Question: Our of curiosity, is there a way to read PDF metadata -- such as the information shown below -- from R?
I could not anything about that by searching from '[r] pdf metadata' in the current question base. Any pointers very welcome!

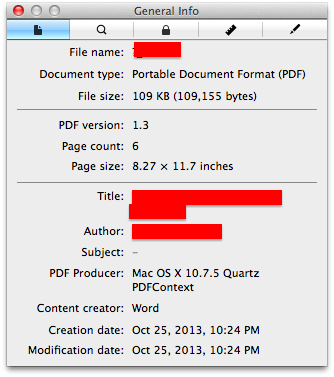
Answer: I can't think of a pure R way to do this, but you can probably install your favorite PDF command-line tool (for example, <URL> and use that to get at least some of the data you are looking for.
The following is a basic example using PDFtk. It assumes that 'pdftk' is accessible in your path.
'''
x <- getwd() ## I'll run this example in a tempdir to keep things clean
setwd(tempdir())
list.files(pattern="*.txt$|*.pdf$")
# character(0)
pdf(file = "SomeOutputFile.pdf")
plot(rnorm(100))
dev.off()
system("pdftk SomeOutputFile.pdf data_dump output SomeOutputFile.txt")
list.files(pattern="*.txt$|*.pdf$")
# [1] "SomeOutputFile.pdf" "SomeOutputFile.txt"
readLines("SomeOutputFile.txt")
# [1] "InfoBegin" "InfoKey: Creator"
# [3] "InfoValue: R" "InfoBegin"
# [5] "InfoKey: Title" "InfoValue: R Graphics Output"
# [7] "InfoBegin" "InfoKey: Producer"
# [9] "InfoValue: R 3.0.1" "InfoBegin"
# [11] "InfoKey: ModDate" "InfoValue: D:20131102170720"
# [13] "InfoBegin" "InfoKey: CreationDate"
# [15] "InfoValue: D:20131102170720" "NumberOfPages: 1"
# [17] "PageMediaBegin" "PageMediaNumber: 1"
# [19] "PageMediaRotation: 0" "PageMediaRect: 0 0 504 504"
# [21] "PageMediaDimensions: 504 504"
setwd(x)
'''
I'd look into what other options there are to specify what metadata gets extracted, and see if there's a convenient way to parse this information into a form that is more useful for you.